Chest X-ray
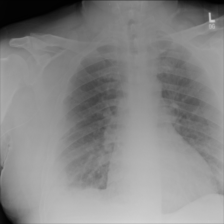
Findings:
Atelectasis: negative
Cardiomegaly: negative
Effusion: negative
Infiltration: negative
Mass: negative
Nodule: negative
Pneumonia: negative
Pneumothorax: negative
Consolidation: negative
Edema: negative
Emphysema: negative
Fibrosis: negative
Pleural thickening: negative
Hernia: negative